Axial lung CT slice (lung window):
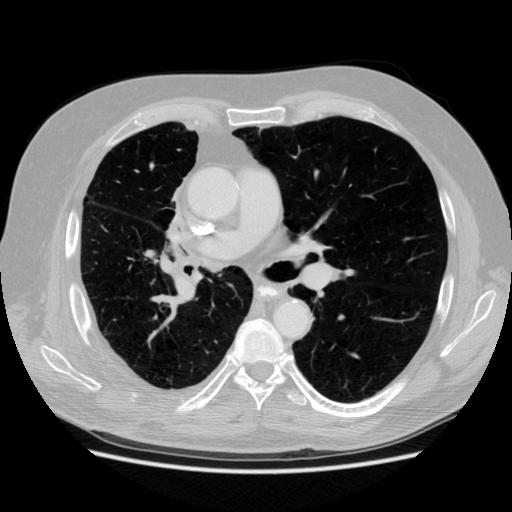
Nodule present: no